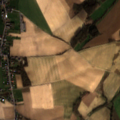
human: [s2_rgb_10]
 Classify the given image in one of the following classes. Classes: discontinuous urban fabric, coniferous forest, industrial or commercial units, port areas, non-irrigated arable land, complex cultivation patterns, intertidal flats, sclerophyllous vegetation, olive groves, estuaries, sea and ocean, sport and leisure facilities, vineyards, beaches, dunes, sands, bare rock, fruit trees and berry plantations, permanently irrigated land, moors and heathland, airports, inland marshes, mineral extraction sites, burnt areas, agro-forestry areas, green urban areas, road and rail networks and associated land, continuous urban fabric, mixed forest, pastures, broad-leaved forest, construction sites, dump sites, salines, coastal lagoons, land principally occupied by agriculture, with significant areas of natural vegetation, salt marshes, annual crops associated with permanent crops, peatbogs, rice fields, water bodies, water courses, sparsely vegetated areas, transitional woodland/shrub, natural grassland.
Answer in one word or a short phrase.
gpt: discontinuous urban fabric, non-irrigated arable land, pastures, complex cultivation patterns, land principally occupied by agriculture, with significant areas of natural vegetation